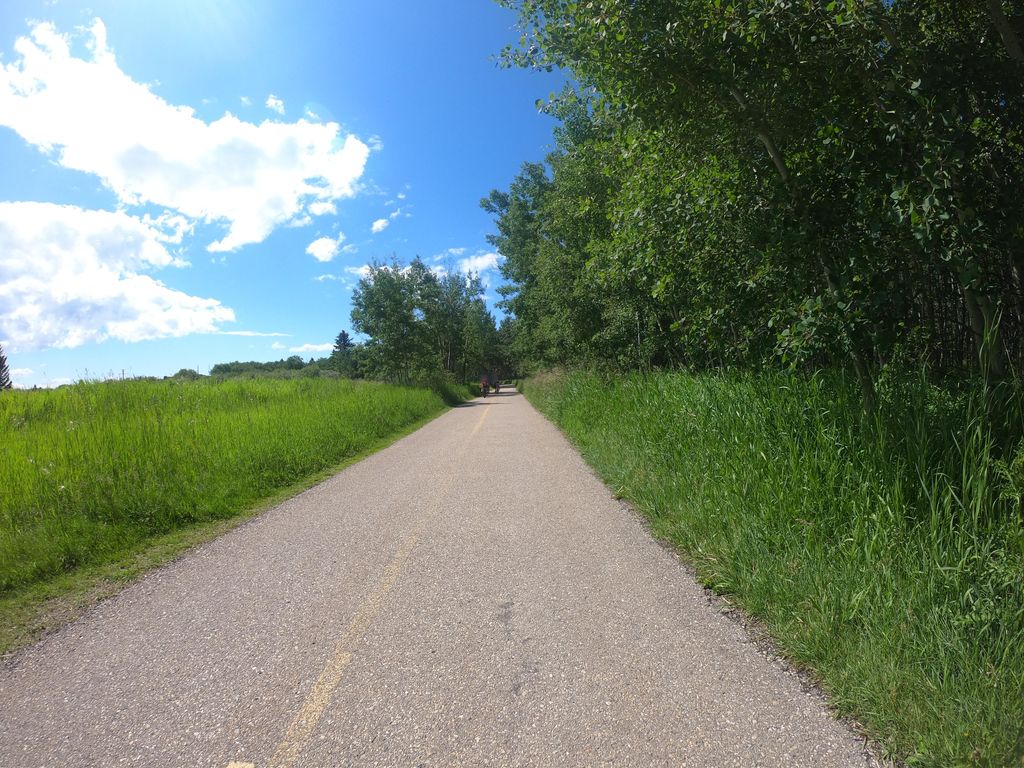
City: calgary